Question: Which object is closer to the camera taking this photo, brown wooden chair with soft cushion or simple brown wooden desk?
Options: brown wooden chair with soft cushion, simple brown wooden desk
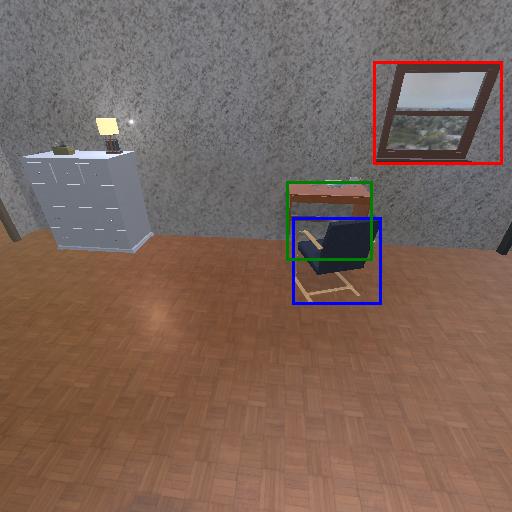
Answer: brown wooden chair with soft cushion